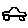
Label: car